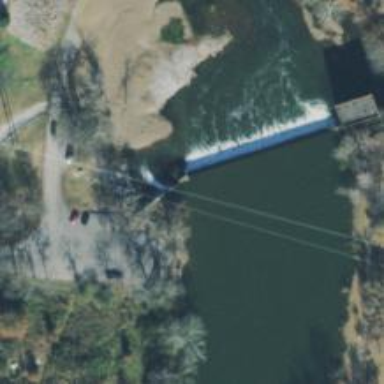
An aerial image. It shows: Dam along waterway.